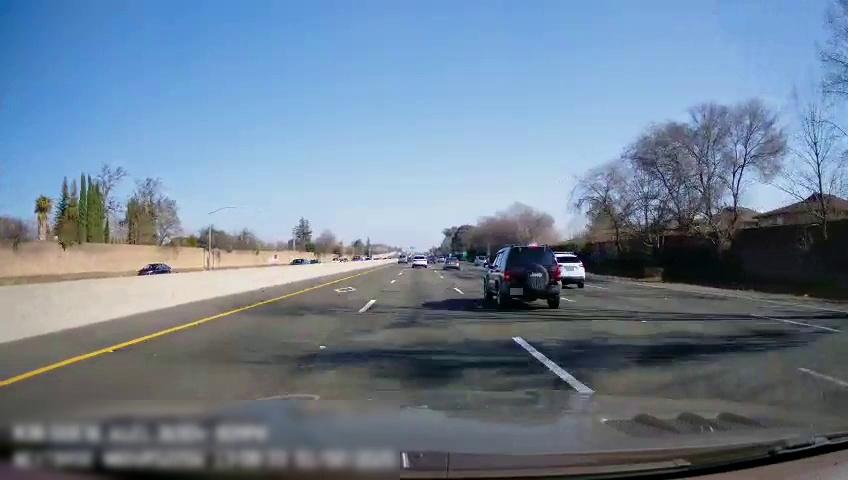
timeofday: Day
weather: Sunny
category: Drivable Space
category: Vehicles | Car
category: Vehicles | SUV
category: Vehicles | SUV
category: Vehicles | Car
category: Vehicles | Car
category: Vehicles | SUV
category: Vehicles | Car
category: Lanes | Current Lane
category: Lanes | Alternate Lane
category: Lanes | Alternate Lane
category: Lanes | Alternate Lane
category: Lanes | Alternate Lane
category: Lanes | Alternate Lane